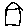
Label: house